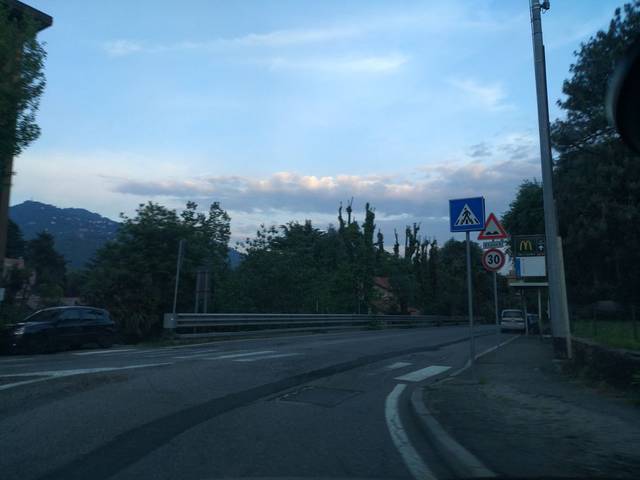
Region: Italy
Coordinates: 45.822, 9.055